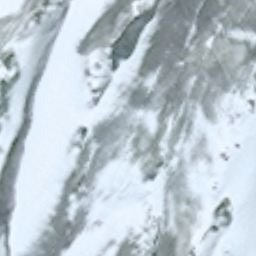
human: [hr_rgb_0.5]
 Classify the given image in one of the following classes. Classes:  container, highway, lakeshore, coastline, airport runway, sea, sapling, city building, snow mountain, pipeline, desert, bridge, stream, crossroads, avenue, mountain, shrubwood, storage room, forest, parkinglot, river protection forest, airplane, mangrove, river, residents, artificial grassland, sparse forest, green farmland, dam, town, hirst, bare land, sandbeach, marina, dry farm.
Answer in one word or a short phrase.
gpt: snow mountain